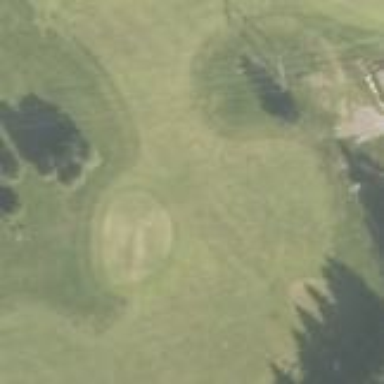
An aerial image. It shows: Golf fairway surrounded by grass.